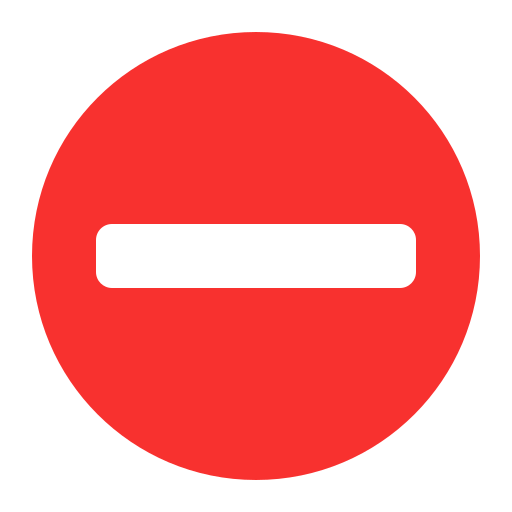
no entry flat